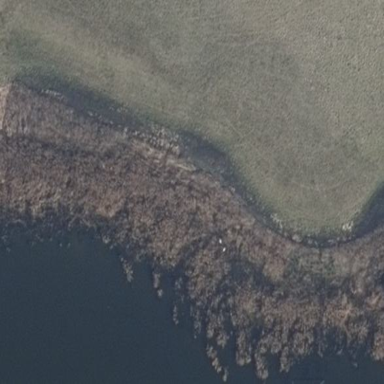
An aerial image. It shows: Wetland area characterized by wet meadow.